Field crop: maize
Growth stage: 1
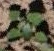
Species: chenopodium